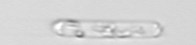
Label: Cerataulina_pelagica